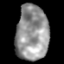
Tissue: lung
Cell type: Epithelial cells
Senescence score: 0.1964
Nuclear area (px): 1763
Mean DAPI intensity: 148.296